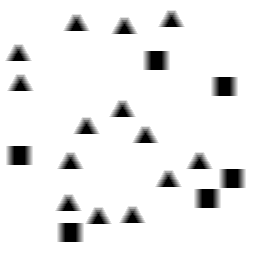
Squares: 6
Triangles: 14
Stars: 0
Total shapes: 20